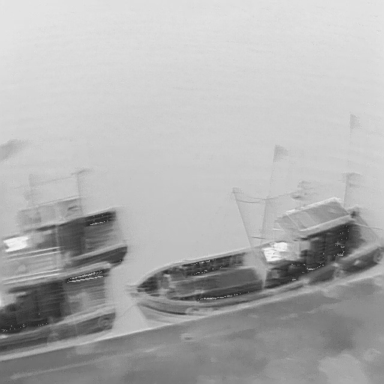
There are three bulk_carriers in the infrared image.